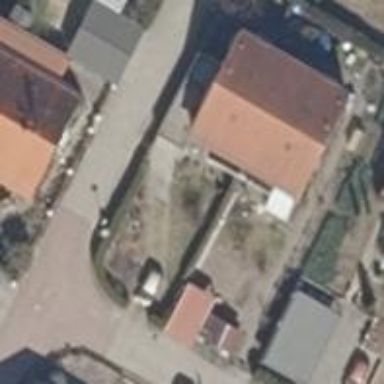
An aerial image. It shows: Semi-detached house with gabled roof.